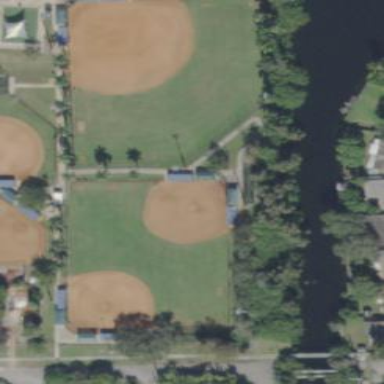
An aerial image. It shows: Baseball pitch for leisure and sports activities.